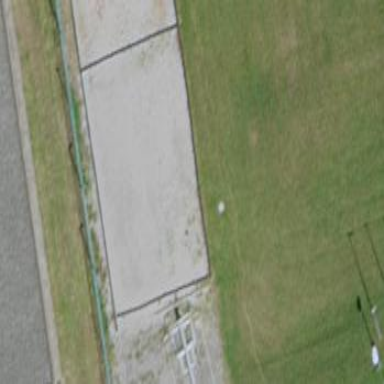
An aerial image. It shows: Pitch designated for boules game.